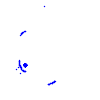
Particle: electron